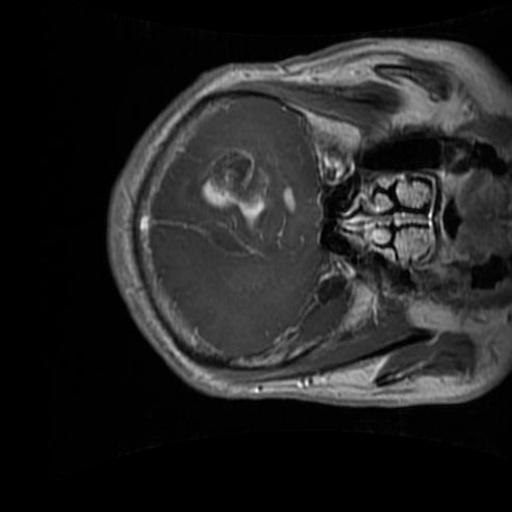
Label: brain_glioma